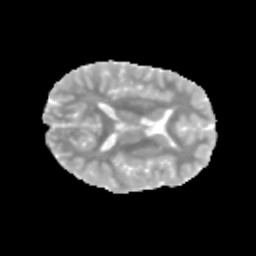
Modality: MD
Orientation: axial
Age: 10
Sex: male
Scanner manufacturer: siemens
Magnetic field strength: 3 T
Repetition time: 3.8 s
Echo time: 0.07 s